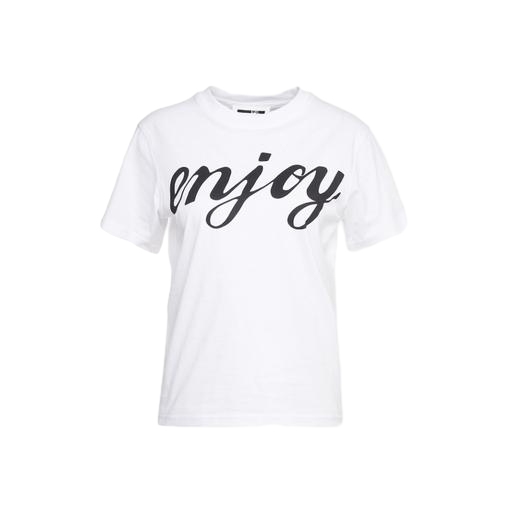
only white slogan t-shirt, white graphic t-shirt only macy, white t-shirt and black letters, white background